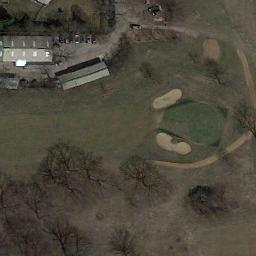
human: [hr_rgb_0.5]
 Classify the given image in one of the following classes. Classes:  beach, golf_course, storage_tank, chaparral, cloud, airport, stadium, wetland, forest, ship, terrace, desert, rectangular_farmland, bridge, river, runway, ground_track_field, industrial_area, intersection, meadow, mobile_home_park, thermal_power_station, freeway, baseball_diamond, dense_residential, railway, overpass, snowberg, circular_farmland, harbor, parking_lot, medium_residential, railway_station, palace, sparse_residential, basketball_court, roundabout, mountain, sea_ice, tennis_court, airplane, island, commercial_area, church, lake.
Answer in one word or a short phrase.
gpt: golf_course